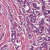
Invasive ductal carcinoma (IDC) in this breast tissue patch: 1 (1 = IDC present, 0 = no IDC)